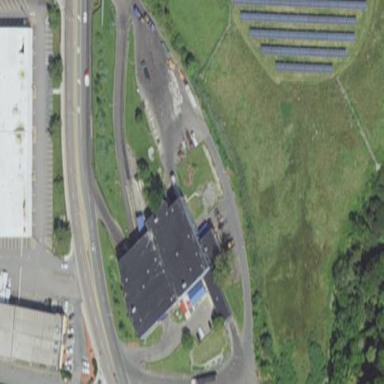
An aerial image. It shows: Building used as waste transfer station.